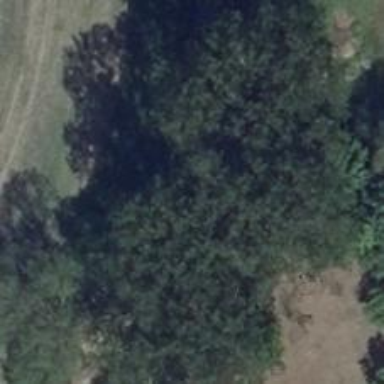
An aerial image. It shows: Row of trees in natural setting.